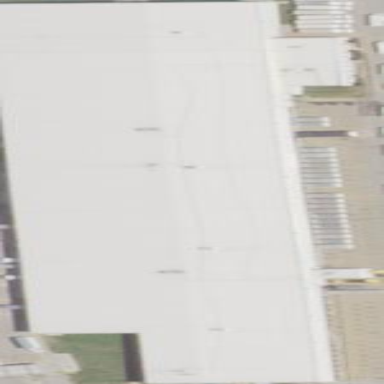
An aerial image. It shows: Warehouse building.